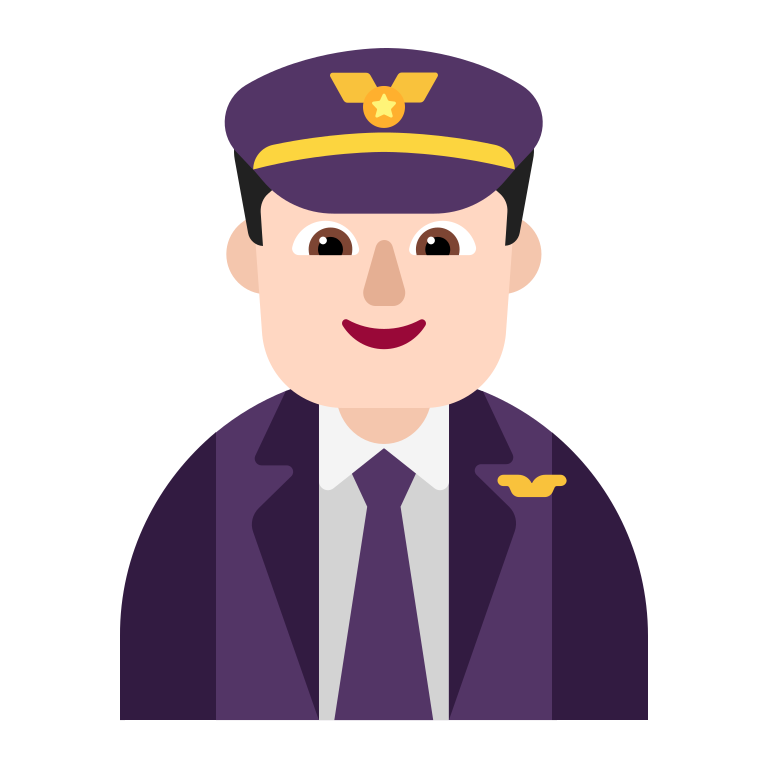
man pilot flat light